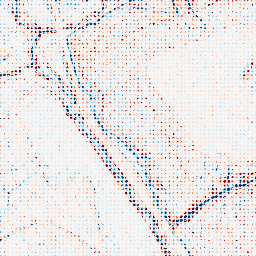
Category: edge_preserving
Decomposition family: anisotropic_diffusion
Decomposition parameters: iterations: 5
kappa: 10
gamma: 0.15
Upsampling method: sinc_hamming
Upsampling parameters: scale: 8
kernel_size: 4
Upsampling scale: 8